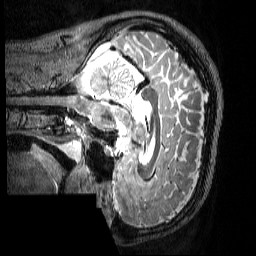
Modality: T2w
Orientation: sagittal
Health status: healthy
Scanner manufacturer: siemens
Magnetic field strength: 3 T
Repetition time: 4.8 s
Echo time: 0.452 s